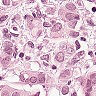
Metastatic tissue present: yes